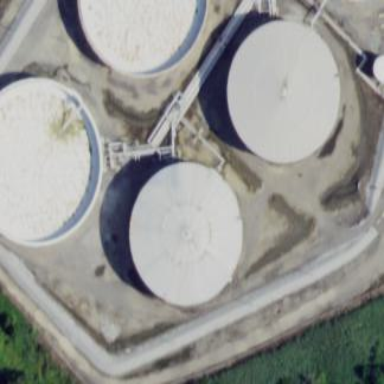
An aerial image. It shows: Storage tank which is man-made.